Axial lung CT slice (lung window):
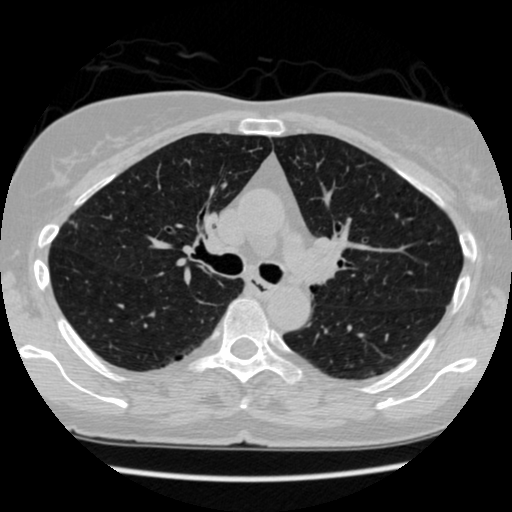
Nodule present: no